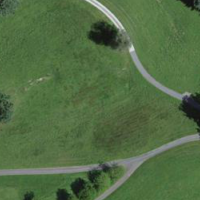
EUNIS habitat code: 24
Species observed at this site:
Milvus milvus
Corvus corone
Fringilla coelebs
Buteo buteo
Parus major